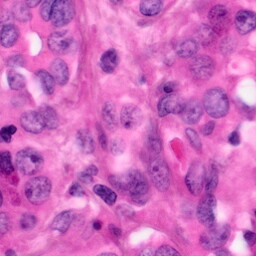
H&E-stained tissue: Pancreatic